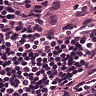
Metastatic tissue present: yes